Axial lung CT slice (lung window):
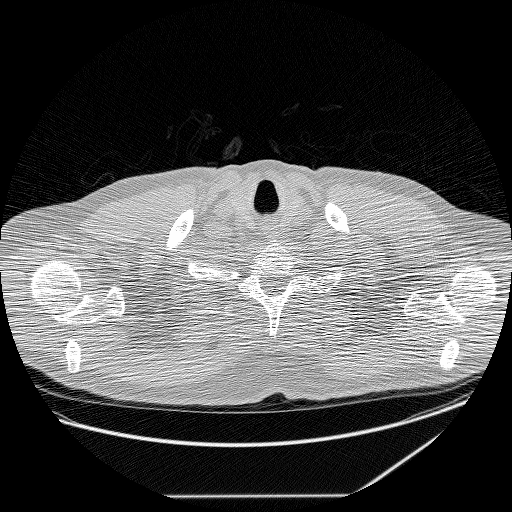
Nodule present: no